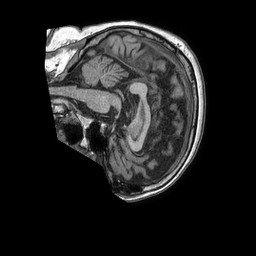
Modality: T1w
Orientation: sagittal
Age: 72
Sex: female
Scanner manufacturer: philips
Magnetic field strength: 1.5 T
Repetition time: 0.00752 s
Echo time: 0.003419 s